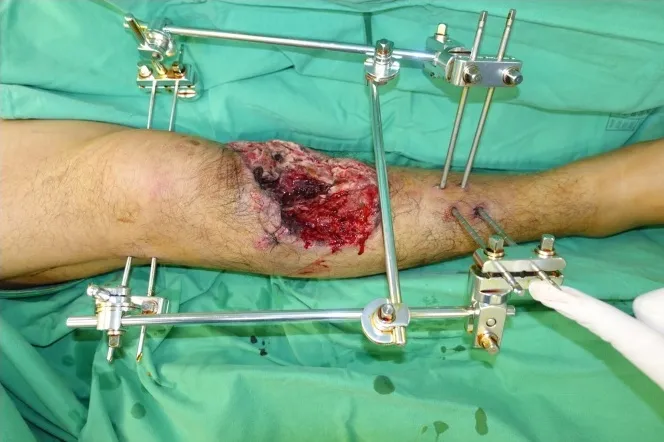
Large soft tissue defect (20 cm x 15 cm) of the anterior border of the tibia after primary wound debridement.
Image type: medical_photograph (other_medical_photograph)